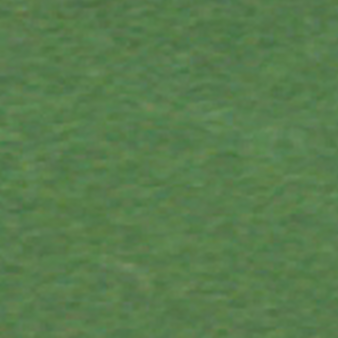
Label: other